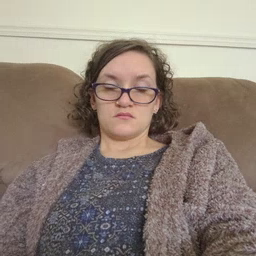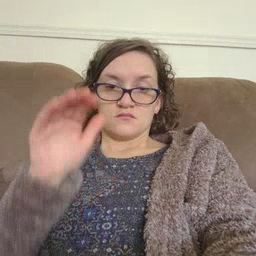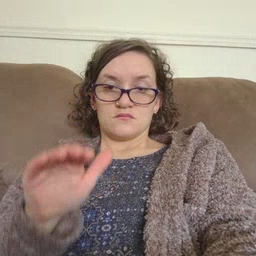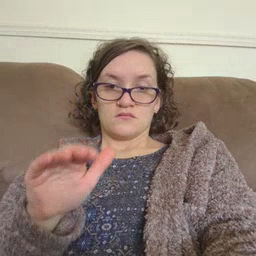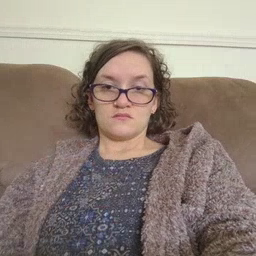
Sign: child